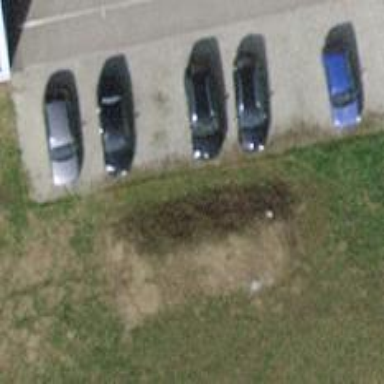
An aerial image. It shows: Parking area with surface.